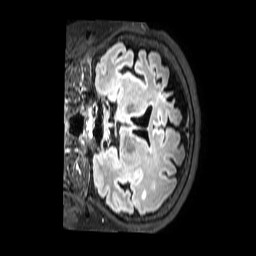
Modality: FLAIR
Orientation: coronal
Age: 56
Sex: female
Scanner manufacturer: philips
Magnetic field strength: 3 T
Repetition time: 4.8 s
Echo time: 0.2868 s